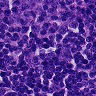
Metastatic tissue present: no